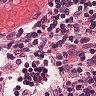
Metastatic tissue present: no